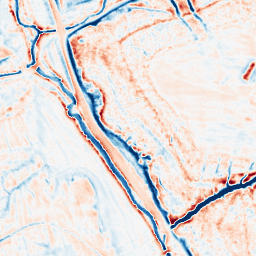
Category: multiscale
Decomposition family: dog_multiscale
Decomposition parameters: sigma_ratio: 1.6
n_scales: 4
base_sigma: 0.5
Upsampling method: cubic_catmull_rom
Upsampling parameters: scale: 8
Upsampling scale: 8